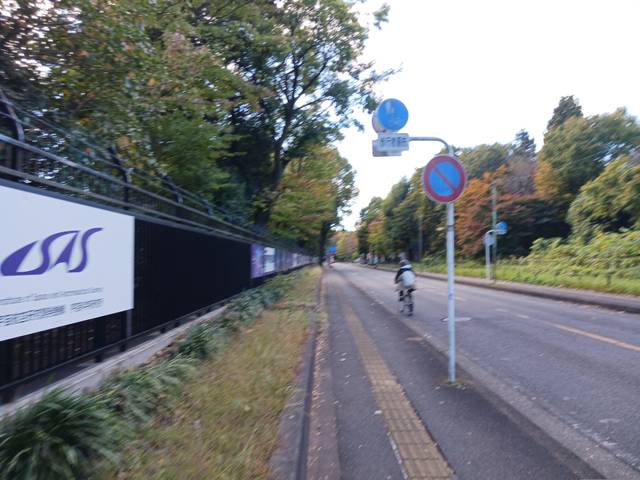
Region: Japan
Coordinates: 35.559, 139.395